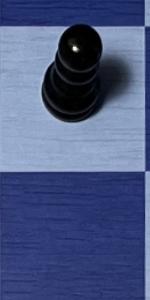
Label: Empty